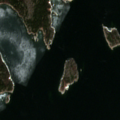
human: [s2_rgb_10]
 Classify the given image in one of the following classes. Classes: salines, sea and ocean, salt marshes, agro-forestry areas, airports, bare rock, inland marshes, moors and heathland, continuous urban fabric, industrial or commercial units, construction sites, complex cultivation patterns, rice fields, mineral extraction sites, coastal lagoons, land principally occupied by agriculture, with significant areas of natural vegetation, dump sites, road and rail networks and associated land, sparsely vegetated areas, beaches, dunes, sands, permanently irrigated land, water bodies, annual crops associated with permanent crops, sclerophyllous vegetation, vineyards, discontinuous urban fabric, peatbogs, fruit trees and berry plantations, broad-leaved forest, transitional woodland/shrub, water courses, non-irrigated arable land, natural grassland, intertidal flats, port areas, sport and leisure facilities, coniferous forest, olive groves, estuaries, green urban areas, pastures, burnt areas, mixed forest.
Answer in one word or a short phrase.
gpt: mixed forest, sea and ocean